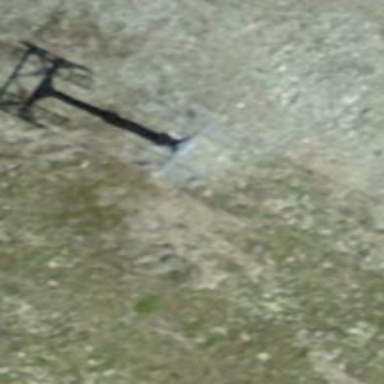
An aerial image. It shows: Pylon for aerialway.